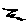
Label: zigzag